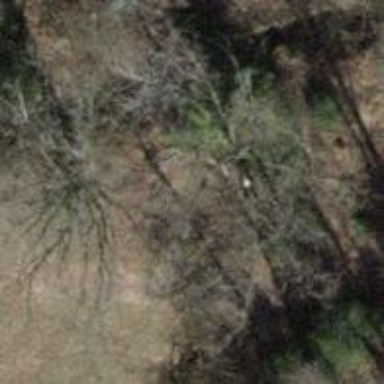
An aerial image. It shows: Brown bench.